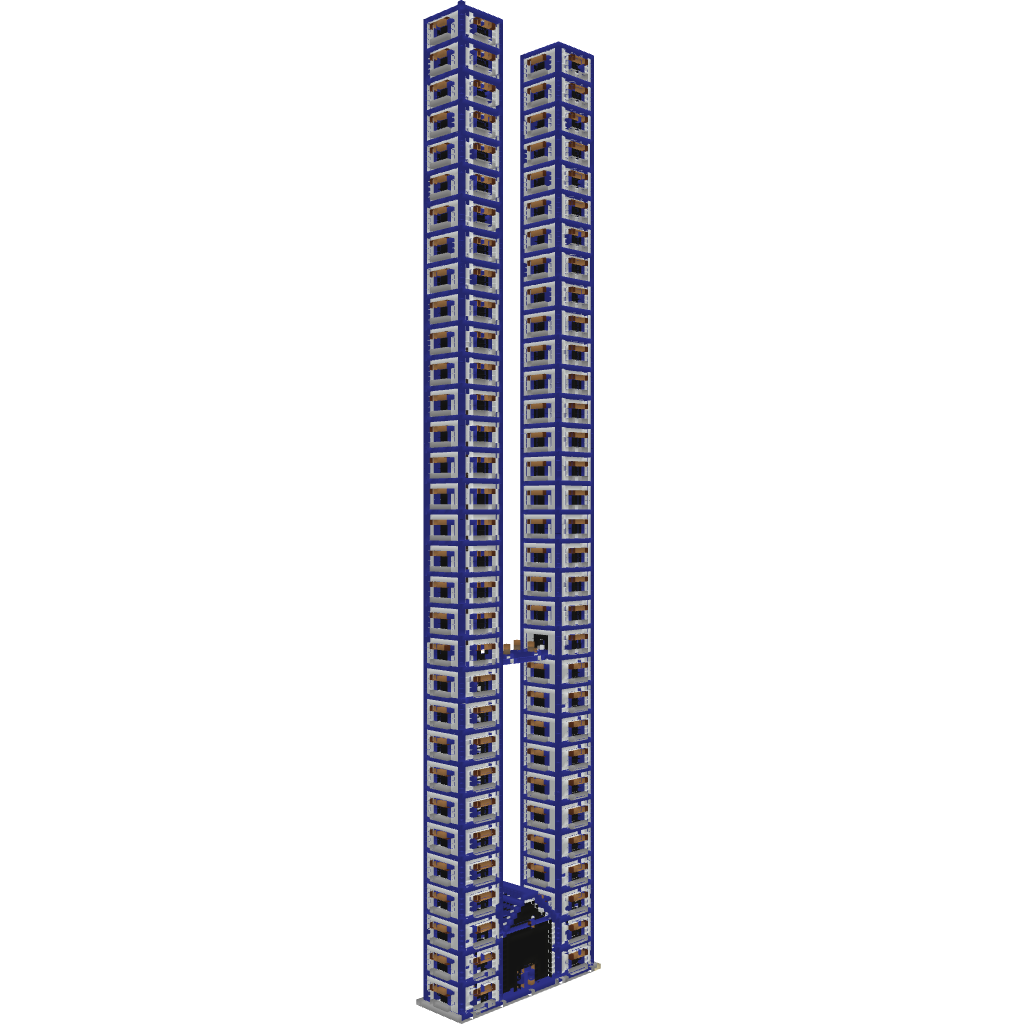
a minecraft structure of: skyscraper